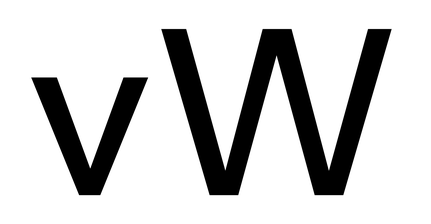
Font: InstrumentSans_Medium